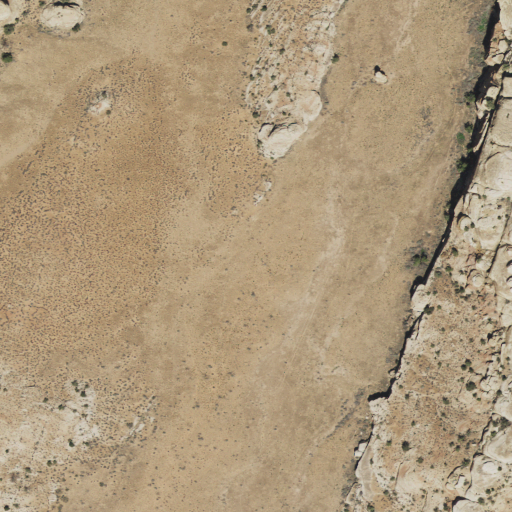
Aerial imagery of valley in Utah named Twin Valleys containing only shrub